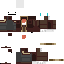
A male human skin with medium skin, wearing brown long hair dressed in a blue hoodie and brown pants, featuring a closed mouth.